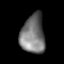
Tissue: lung
Cell type: Others
Senescence score: 0.2195
Nuclear area (px): 914
Mean DAPI intensity: 117.998